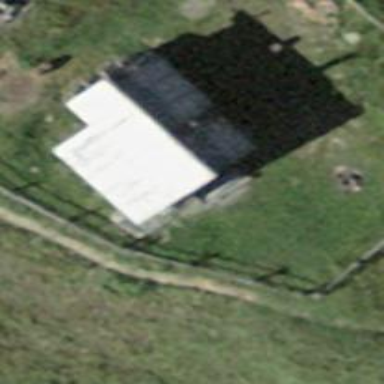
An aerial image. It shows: Hut.